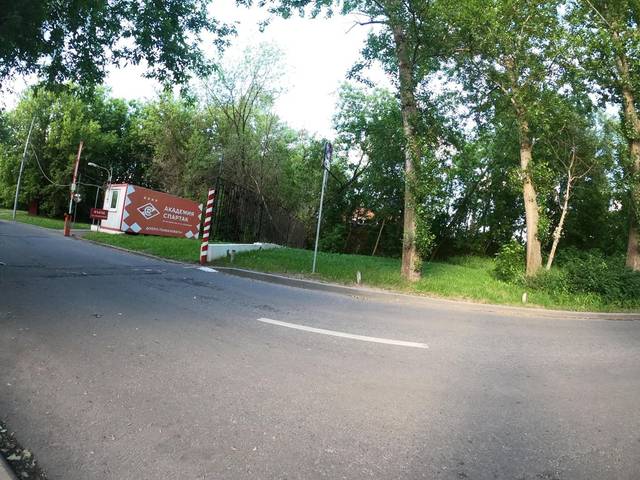
Region: Russia
Coordinates: 55.801, 37.694